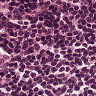
Metastatic tissue present: no